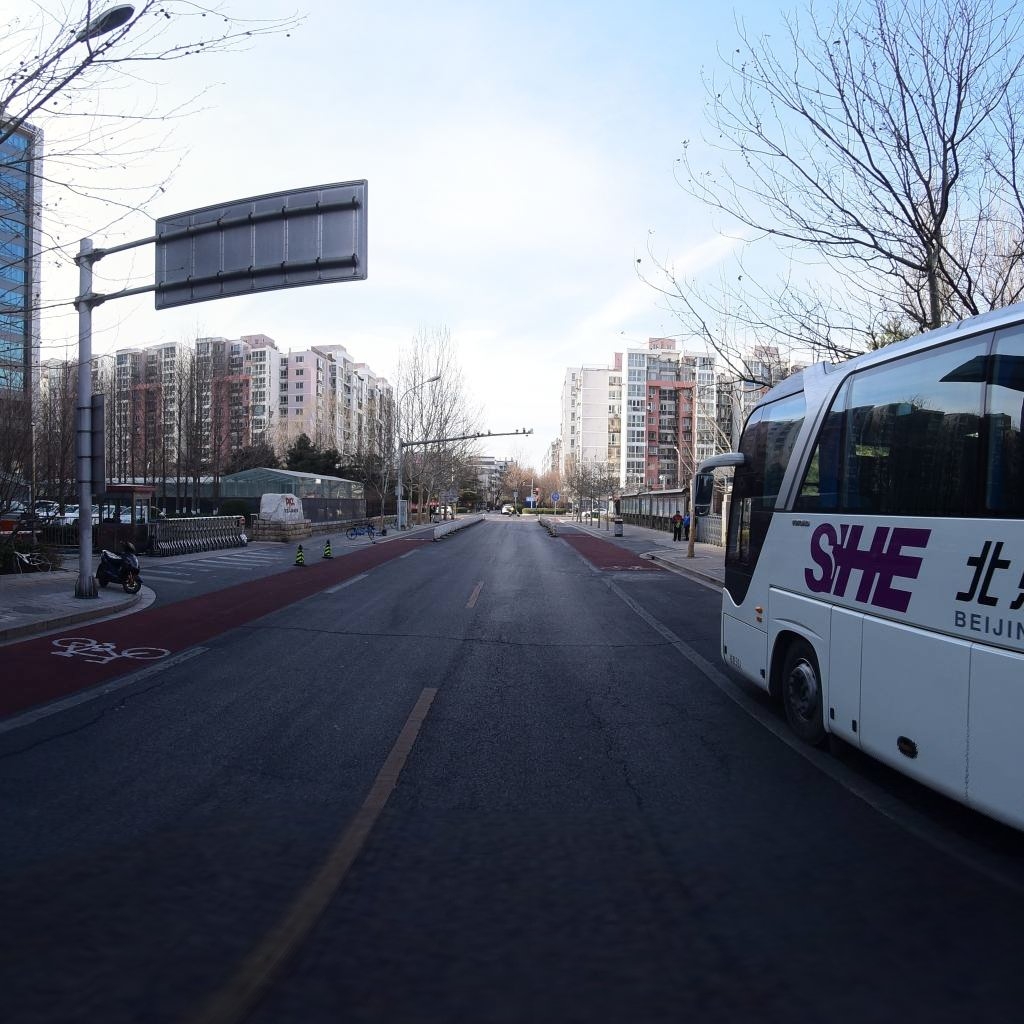
Region: Dongcheng
Road damage annotations: longitudinal crack, transverse crack, longitudinal crack